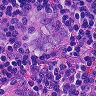
Metastatic tissue present: yes